Interaction volume radius: 10 \u00c5
Interaction volume height: 30 \u00c5
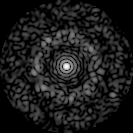
Disorder parameter: 0.8359